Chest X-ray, AP view. Patient: 46 years old, sex M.
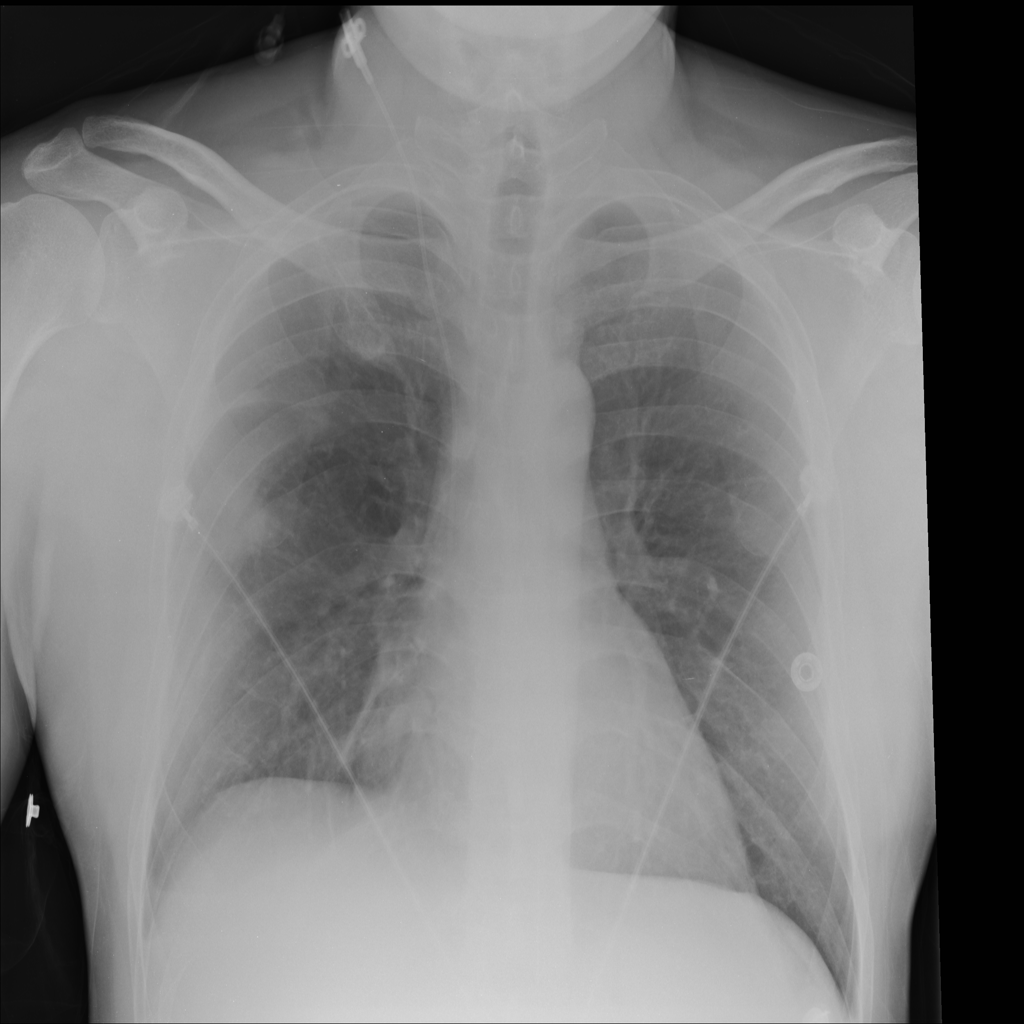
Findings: No Finding